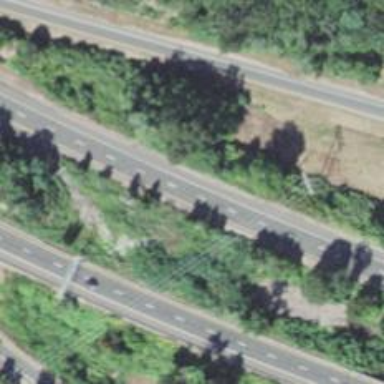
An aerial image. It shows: Motorway.